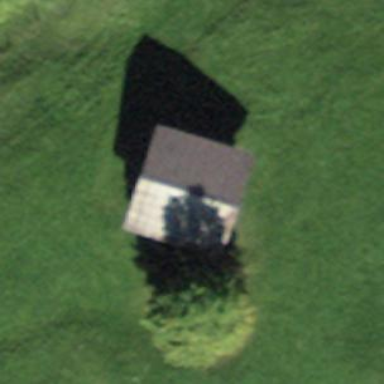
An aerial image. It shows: Barn.